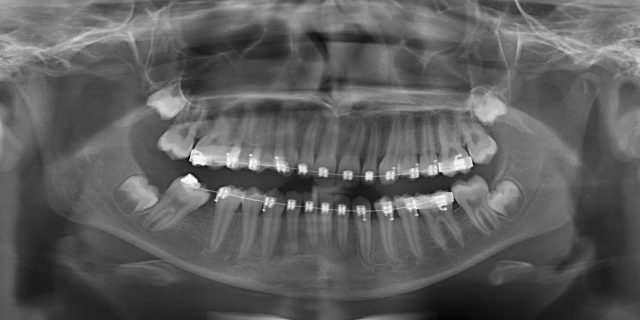
adult